Question: I have a question, when I try to multi alert, I see all results is same (all data is "1"). I want:
- - -
I attach a photo about my problem

'''
<html lang="en">
<head>
<meta charset="UTF-8">
<title>constructor-selector</title>
<meta name="viewport" content="width=device-width, initial-scale=1">
</head>
<body>
<!-- 1. Define some markup -->
<button class="btn" data-clipboard-text="1">Copy</button>
<button class="btn" data-clipboard-text="2">Copy</button>
<button class="btn" data-clipboard-text="3">Copy</button>
<!-- 2. Include library -->
<script src="https://ajax.googleapis.com/ajax/libs/jquery/3.1.1/jquery.min.js"></script>
<script src="../dist/clipboard.min.js"></script>
<!-- 3. Instantiate clipboard by passing a string selector -->
<script>
var clipboard = new Clipboard('button');
clipboard.on('success', function(e) {
console.log(e);
var test = $(".btn").attr("data-clipboard-text");
alert (test + " : was copy on clipboard");
});
clipboard.on('error', function(e) {
console.log(e);
});
</script>
</body>
</html>
'''
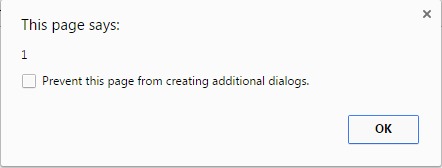
Answer: Change this line
'''
var test = $(".btn").attr("data-clipboard-text");
'''
with this
'''
var test = e.text;
'''
Once Clipboard is instantiated and a 'copy' event has been successful, then the event's text 'e.text' is basically the value of 'data-clipboard-text' attribute of the button clicked.
'''
<script src="https://ajax.googleapis.com/ajax/libs/jquery/2.1.1/jquery.min.js"></script>
<script src="https://cdnjs.cloudflare.com/ajax/libs/clipboard.js/1.6.0/clipboard.min.js"></script>
<html lang="en">
<head>
<meta charset="UTF-8">
<title>constructor-selector</title>
<meta name="viewport" content="width=device-width, initial-scale=1">
</head>
<body>
<!-- 1. Define some markup -->
<button class="btn" data-clipboard-text="1">Copy</button>
<button class="btn" data-clipboard-text="2">Copy</button>
<button class="btn" data-clipboard-text="3">Copy</button>
<!-- 3. Instantiate clipboard by passing a string selector -->
<script>
// instantiate Clipboard
var clipboard = new Clipboard('button');
// once text is copied to clipboard
clipboard.on('success', function(e) {
// event action "copy"
// event text "e.text" now has the value of data-clipboard-text attribute
//console.log(e);
var test = e.text;
alert (test + " : was copy on clipboard");
});
clipboard.on('error', function(e) {
console.log(e);
});
</script>
</body>
</html>
'''